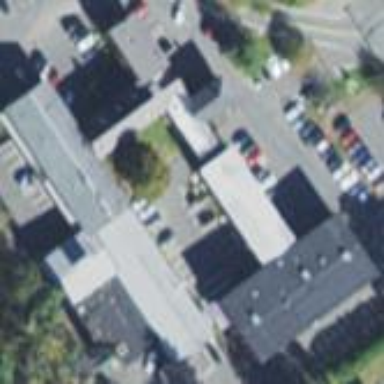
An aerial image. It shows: Building.